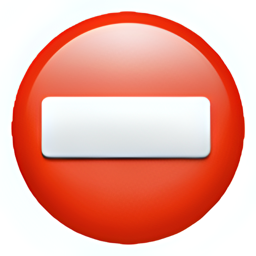
Name: no entry
Emoji: ⛔
Group: Symbols
Sub-group: warning